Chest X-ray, PA view. Patient: 68 years old, sex F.
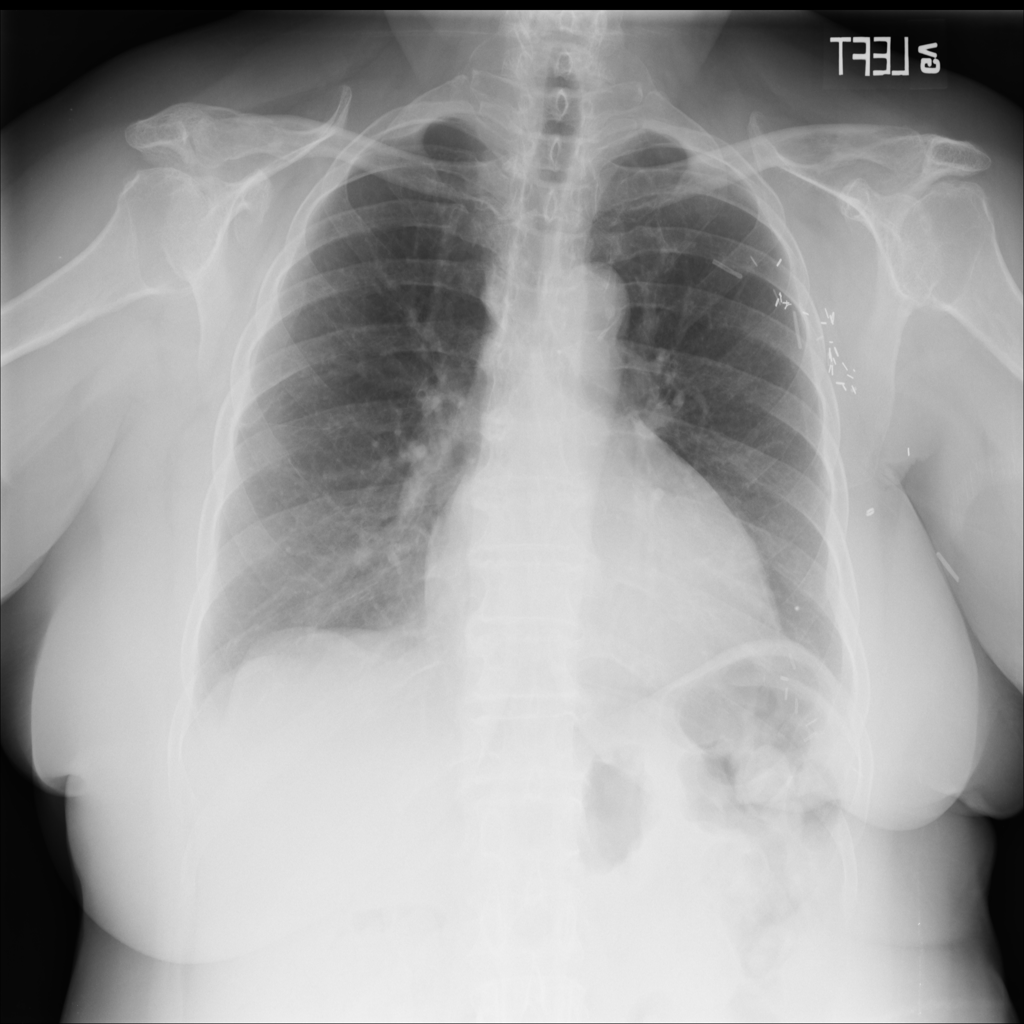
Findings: No Finding